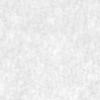
Label: no_change